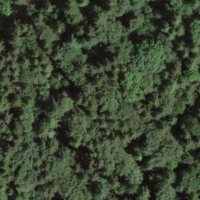
EUNIS habitat code: 43
Species observed at this site:
Veronica chamaedrys